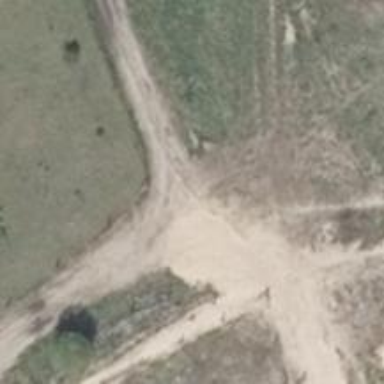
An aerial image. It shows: Dirt track road with grade 3 tracktype.